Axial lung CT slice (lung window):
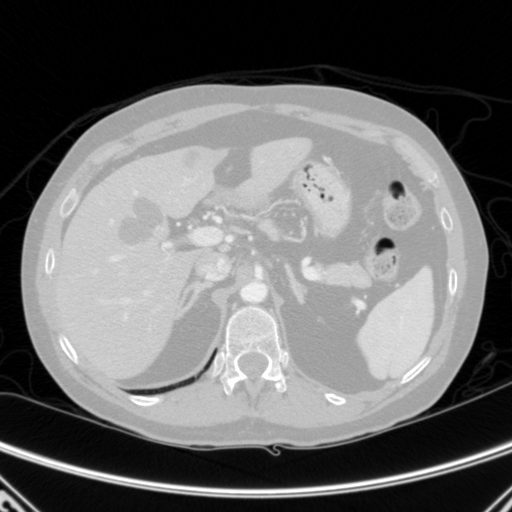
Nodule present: no